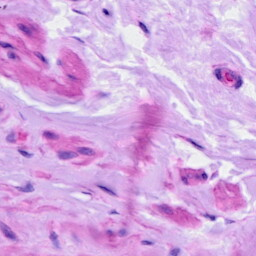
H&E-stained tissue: Ovarian